Question: I have 18 links within a div id="rplan_cat"
I would like each link open an overlay with css transitions within "rplan_cat" covering all the link contents within. If this is possible, can anyone direct me on the best approach with jquery?
Here is my page link: webpage
I attached an illustration of what I want:
Here is my code:
'''
<div id="rplan_cat">
<div id="rplan_cat_title" style="min-width:66.4%;border-right:1px solid #4D4D4D;border-bottom:1px solid #FFF;">Recovery Plan Categories</div>
<div id="rplan_cat_title" style="min-width:33.1%;border-bottom:1px solid #FFF;"></div>
<a href="#" class="cat_width1 cat_medical">Medical Aid</a>
<a href="#" class="cat_width1 cat_therapy">Therapy</a>
<a href="#" class="cat_width2 cat_food">Food</a>
<a href="#" class="cat_width1 cat_trans">Transportation</a>
<a href="#" class="cat_width1 cat_counsel">Counseling</a>
<a href="#" class="cat_width2 cat_job">Job Placement</a>
<a href="#" class="cat_width1 cat_shelter">Shelter</a>
<a href="#" class="cat_width1 cat_emerg">Emergencies</a>
<a href="#" class="cat_width2 cat_school">Schooling</a>
<a href="#" class="cat_width1 cat_house">Housing</a>
<a href="#" class="cat_width1 cat_gear">Survival Gear</a>
<a href="#" class="cat_width2 cat_reunion">Reunions</a>
<a href="#" class="cat_width1 cat_legal">Legal Aid</a>
<a href="#" class="cat_width1 cat_debt">Debt Relief</a>
<a href="#" class="cat_width2 cat_bed">Bedding</a>
<a href="#" class="cat_width1 cat_jobtrain">Job Training</a>
<a href="#" class="cat_width1 cat_hygiene">Hygiene</a>
<a href="#" class="cat_width2 cat_clothes">Clothing</a>
<div style="width:100%;height:33px;float:left"></div>
</div>
'''
Here is the CSS:
'''
#rplan_wrap {width: 100%;float:left;}
#rplan_wrap .rplan {width:160px;height:60px;line-height:60px;float:left;background:#C04747;color:#FFF;border-bottom: 0;font-family:'robotoregular' ;margin-top:20px;text-align:center;transition: background 0.5s ease-in-out;}
#rplan_wrap .rplan:hover {background:#4D4D4D;text-decoration:none;border-bottom: 0;}
#rplan_cat {width:100%;float:left;margin-top:30px;}
#rplan_cat_title {height:50px;background:#4D4D4D; color:#FFF;font-size:.9em;float:left;line-height:50px;text-indent:25px}
#rplan_cat a {min-width:33.1%;height:110px;line-height: 150px;float:left;border:0;font-family:'robotoregular';text-align:center;color:#4D4D4D;font-size:.9em;transition: background 0.5s ease-in-out;}
.cat_width1 {margin-right:1px;margin-bottom:1px}
.cat_width2 {margin-bottom:1px}
.cat_medical {background: #E6E6E6 url('img/cat_medical.png') 50% 23px no-repeat;}
.cat_medical:hover {background: #E5FF17 url('img/cat_medical.png') 50% 23px no-repeat;}
.cat_therapy {background: #E6E6E6 url('img/cat_therapy.png') 50% 23px no-repeat;}
.cat_therapy:hover {background: #E5FF17 url('img/cat_therapy.png') 50% 23px no-repeat;}
.cat_food {background: #E6E6E6 url('img/cat_food.png') 50% 23px no-repeat;}
.cat_food:hover {background: #E5FF17 url('img/cat_food.png') 50% 23px no-repeat;}
.cat_trans {background: #E6E6E6 url('img/cat_trans.png') 50% 23px no-repeat;}
.cat_trans:hover {background: #E5FF17 url('img/cat_trans.png') 50% 23px no-repeat;}
.cat_counsel {background: #E6E6E6 url('img/cat_counsel.png') 50% 23px no-repeat;}
.cat_counsel:hover {background: #E5FF17 url('img/cat_counsel.png') 50% 23px no-repeat;}
.cat_job {background: #E6E6E6 url('img/cat_job.png') 50% 23px no-repeat;}
.cat_job:hover {background: #E5FF17 url('img/cat_job.png') 50% 23px no-repeat;}
.cat_shelter {background: #E6E6E6 url('img/cat_shelter.png') 50% 23px no-repeat;}
.cat_shelter:hover {background: #E5FF17 url('img/cat_shelter.png') 50% 23px no-repeat;}
'''
.cat_emerg {background: #E6E6E6 url('img/cat_emerg.png') 50% 23px no-repeat;}
.cat_emerg:hover {background: #E5FF17 url('img/cat_emerg.png') 50% 23px no-repeat;}
.cat_school {background: #E6E6E6 url('img/cat_school.png') 50% 23px no-repeat;}
.cat_school:hover {background: #E5FF17 url('img/cat_school.png') 50% 23px no-repeat;}
.cat_house {background: #E6E6E6 url('img/cat_house.png') 50% 23px no-repeat;}
.cat_house:hover {background: #E5FF17 url('img/cat_house.png') 50% 23px no-repeat;}
.cat_gear {background: #E6E6E6 url('img/cat_gear.png') 50% 23px no-repeat;}
.cat_gear:hover {background: #E5FF17 url('img/cat_gear.png') 50% 23px no-repeat;}
.cat_reunion {background: #E6E6E6 url('img/cat_reunion.png') 50% 23px no-repeat;}
.cat_reunion:hover {background: #E5FF17 url('img/cat_reunion.png') 50% 23px no-repeat;}
.cat_legal {background: #E6E6E6 url('img/cat_legal.png') 50% 23px no-repeat;}
.cat_legal:hover {background: #E5FF17 url('img/cat_legal.png') 50% 23px no-repeat;}
.cat_debt {background: #E6E6E6 url('img/cat_debt.png') 50% 23px no-repeat;}
.cat_debt:hover {background: #E5FF17 url('img/cat_debt.png') 50% 23px no-repeat;}
.cat_bed {background: #E6E6E6 url('img/cat_bed.png') 50% 23px no-repeat;}
.cat_bed:hover {background: #E5FF17 url('img/cat_bed.png') 50% 23px no-repeat;}
.cat_jobtrain {background: #E6E6E6 url('img/cat_jobtrain.png')50% 23px no-repeat;}
.cat_jobtrain:hover {background: #E5FF17 url('img/cat_jobtrain.png')50% 23px no-repeat;}
.cat_hygiene {background: #E6E6E6 url('img/cat_hygiene.png') 50% 23px no-repeat;}
.cat_hygiene:hover {background: #E5FF17 url('img/cat_hygiene.png') 50% 23px no-repeat;}
.cat_clothes {background: #E6E6E6 url('img/cat_clothes.png') 50% 23px no-repeat;}
.cat_clothes:hover {background: #E5FF17 url('img/cat_clothes.png') 50% 23px no-repeat;}
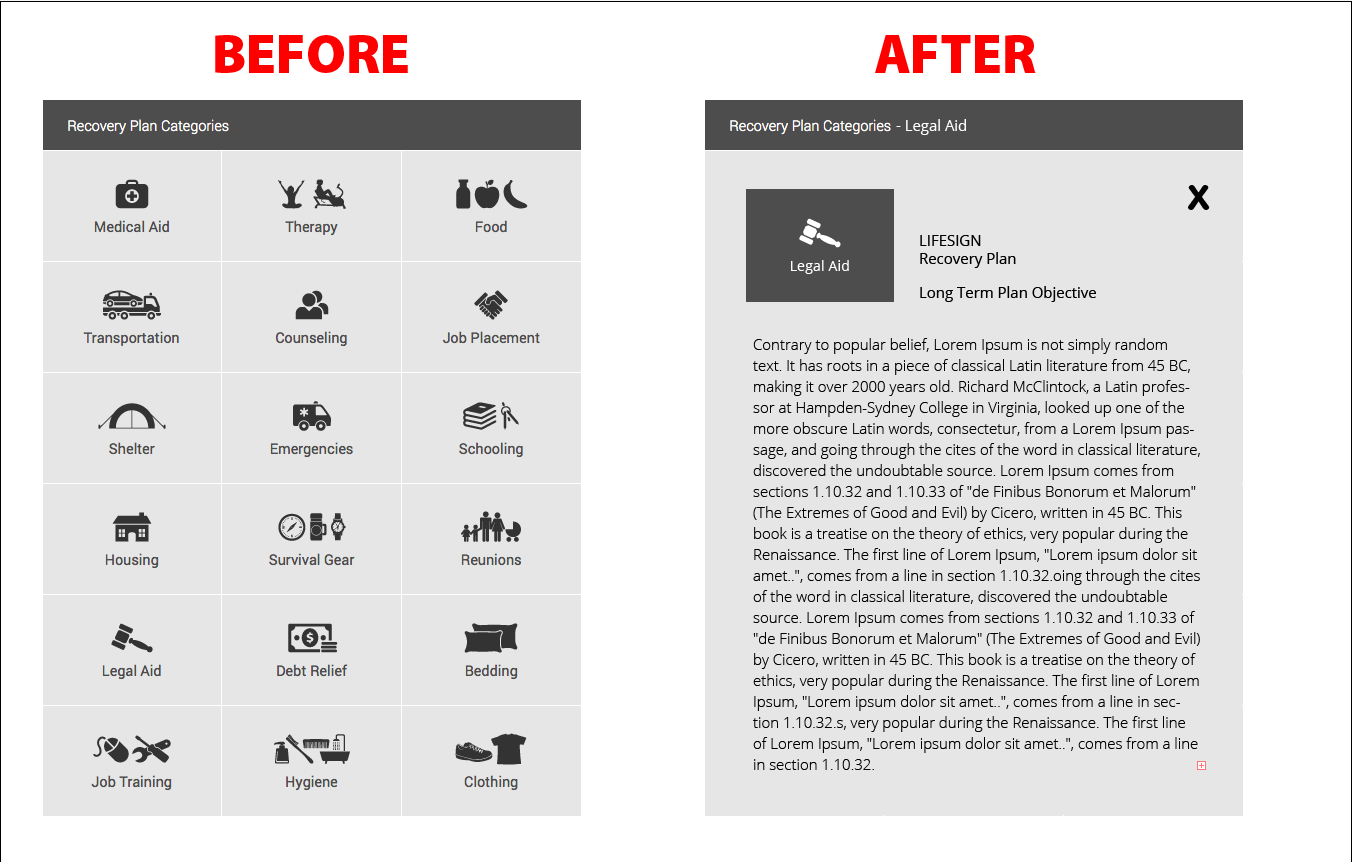
Answer: Here's a <URL>
I created content div's with 'id' matching to anchor 2nd class attribute to be able to target them with jQuery. You have everything in the Fiddle. If something's unclear feel free to ask.
'''
<div id="cat_medical" class="content">
Cat Medical
</div>
<div id="cat_therapy" class="content">
Cat Therapy
</div>
<div id="cat_food" class="content">
Cat Food
</div>
...
'''
'''
#rplan_cat {
position:relative;
width:100%;
float:left;
margin-top:30px;
}
.content {
background: #e6e6e6;
position: absolute;
display: none;
top: 50px;
left: 0;
width: 100%;
height: 660px;
padding: 15px;
box-sizing: border-box;
-moz-box-sizing: border-box;
-webkit-box-sizing: border-box;
}
.close {
position: absolute;
top: 15px;
right: 15px;
font-family: Verdana;
font-size: 18px;
font-weight: bold;
color: #4d4d4d;
cursor: pointer;
}
'''
'''
(function($) {
$('#rplan_cat a').click(function(e) {
e.preventDefault();
$('#'+$(this).attr('class').split(' ')[1]).fadeIn(400);
});
$('.content').append('<span class="close">X</span>');
$('.close').on('click',function() {
$('.content').fadeOut(400);
});
})(jQuery);
'''